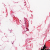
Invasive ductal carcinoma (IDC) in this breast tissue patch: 0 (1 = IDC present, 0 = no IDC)